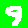
Digit: 9